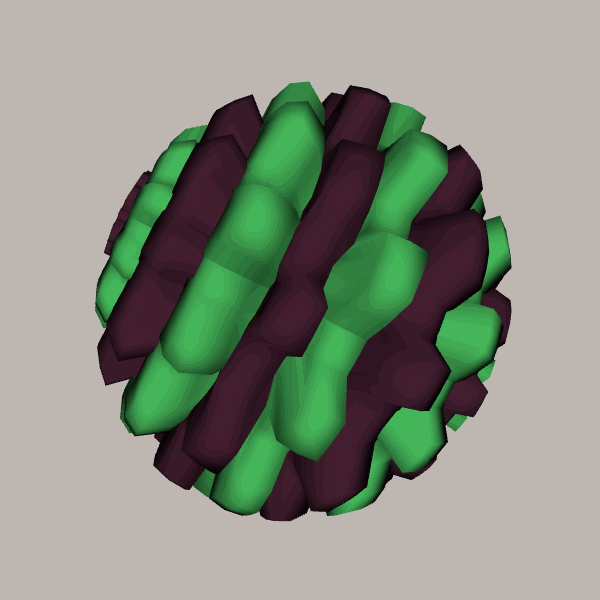
Background: light